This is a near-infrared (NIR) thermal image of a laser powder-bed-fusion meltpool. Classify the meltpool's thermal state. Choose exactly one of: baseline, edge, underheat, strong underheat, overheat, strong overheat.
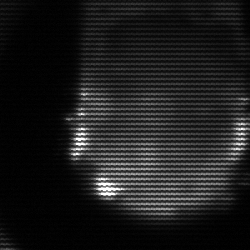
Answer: edge